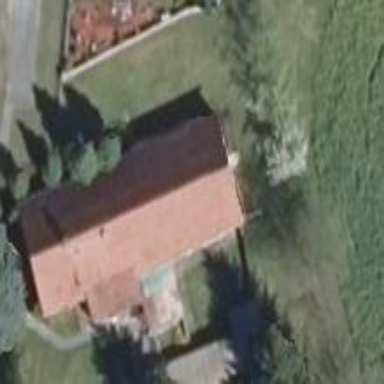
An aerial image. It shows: Building with gabled roof. The roof orientation is along the structure.